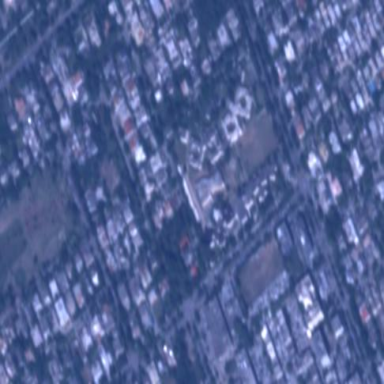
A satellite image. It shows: College.